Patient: sex M, age 69
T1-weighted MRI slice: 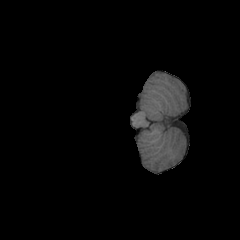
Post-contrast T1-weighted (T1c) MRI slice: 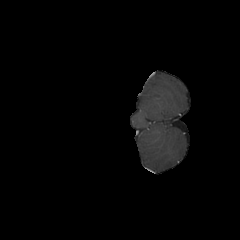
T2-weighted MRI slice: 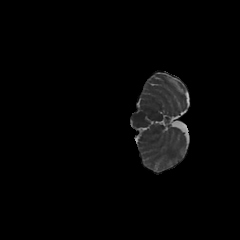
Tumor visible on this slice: no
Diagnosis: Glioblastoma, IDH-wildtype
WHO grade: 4